Interaction volume radius: 5 \u00c5
Interaction volume height: 20 \u00c5
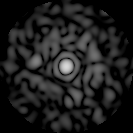
Disorder parameter: 0.8389